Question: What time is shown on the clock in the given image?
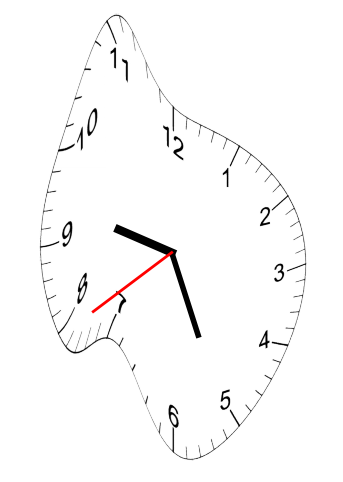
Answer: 09:25:39